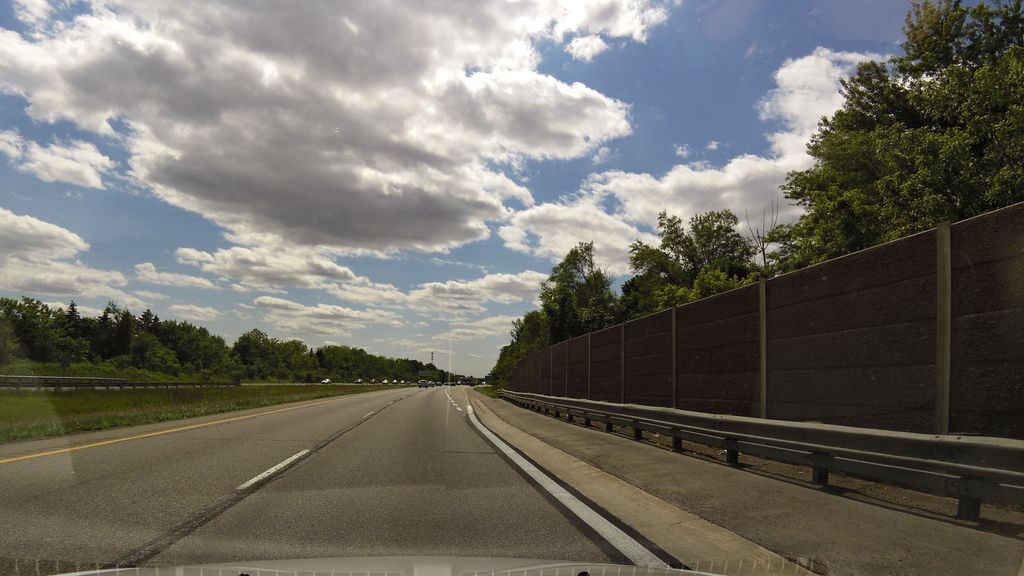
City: hamilton